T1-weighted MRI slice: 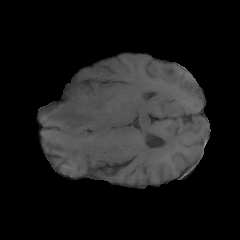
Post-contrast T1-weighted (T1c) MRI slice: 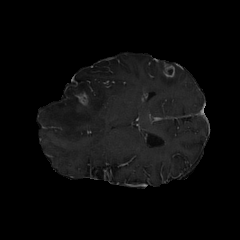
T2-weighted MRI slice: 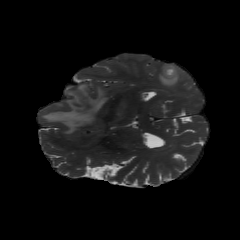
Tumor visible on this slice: yes